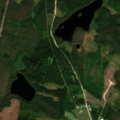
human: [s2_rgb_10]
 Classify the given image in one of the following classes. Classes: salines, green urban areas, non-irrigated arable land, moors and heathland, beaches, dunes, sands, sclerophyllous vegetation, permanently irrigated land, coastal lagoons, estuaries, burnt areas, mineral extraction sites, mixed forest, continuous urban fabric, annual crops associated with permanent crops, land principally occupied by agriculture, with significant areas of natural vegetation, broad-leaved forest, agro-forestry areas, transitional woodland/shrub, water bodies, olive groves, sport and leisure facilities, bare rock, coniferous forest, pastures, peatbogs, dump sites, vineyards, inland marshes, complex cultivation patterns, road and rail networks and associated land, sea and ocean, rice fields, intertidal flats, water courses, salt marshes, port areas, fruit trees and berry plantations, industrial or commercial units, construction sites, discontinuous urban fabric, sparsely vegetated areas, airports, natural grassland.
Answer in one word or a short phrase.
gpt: coniferous forest, mixed forest, transitional woodland/shrub